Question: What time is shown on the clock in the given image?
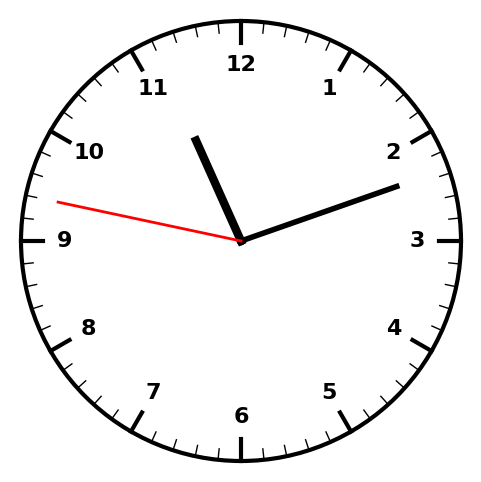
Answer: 11:11:47